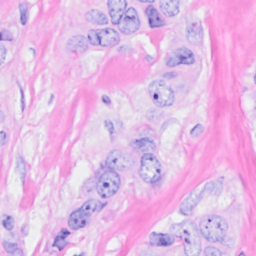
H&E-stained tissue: Breast